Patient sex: M
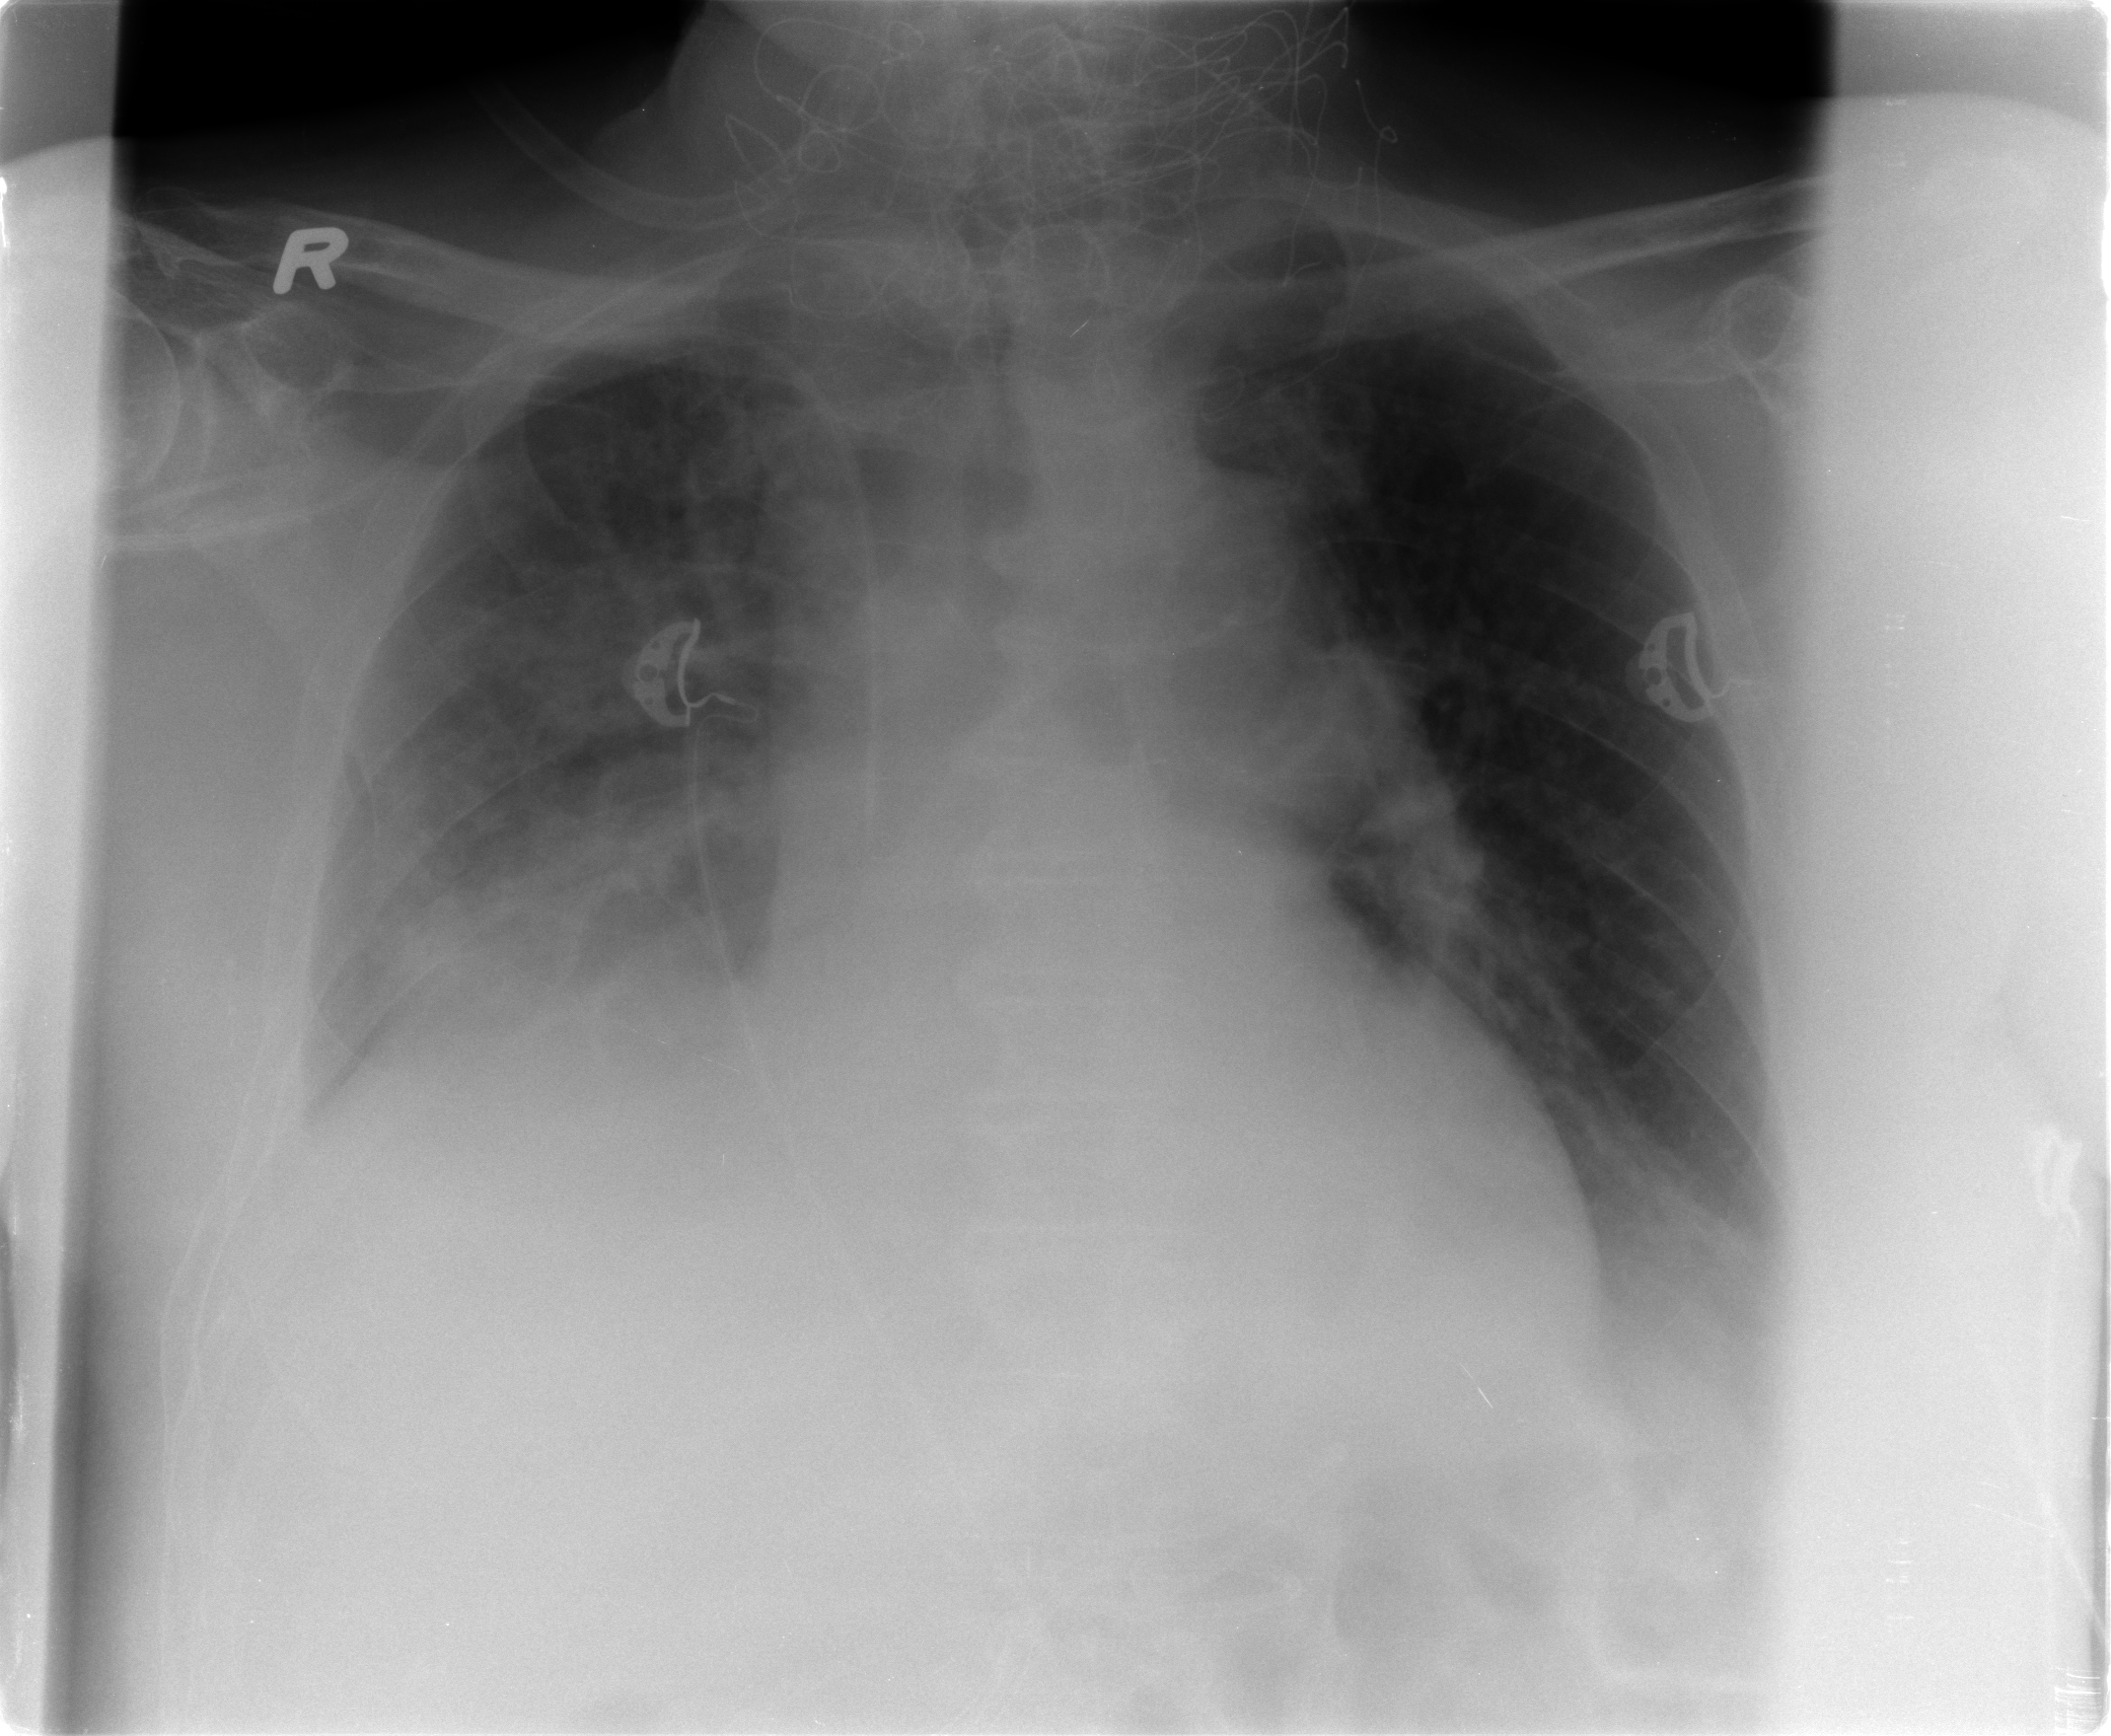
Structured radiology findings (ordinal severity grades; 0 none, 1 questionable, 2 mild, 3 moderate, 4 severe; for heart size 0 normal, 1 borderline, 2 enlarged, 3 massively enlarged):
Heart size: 2
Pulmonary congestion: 2
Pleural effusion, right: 3
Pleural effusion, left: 2
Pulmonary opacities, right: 2
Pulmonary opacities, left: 0
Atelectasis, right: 2
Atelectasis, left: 2